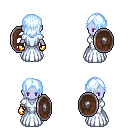
a pixel art fantasy rpg character, female body template, dark elf, purple skin, underdress, white pants, white cyan long bangs hairstyle, gold gloves, black shoes, shield, four views (front, back, left, right), 2x2 character sprite sheet, small pixel art, hard edges, no anti-aliasing